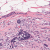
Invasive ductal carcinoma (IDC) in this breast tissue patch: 0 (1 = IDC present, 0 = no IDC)